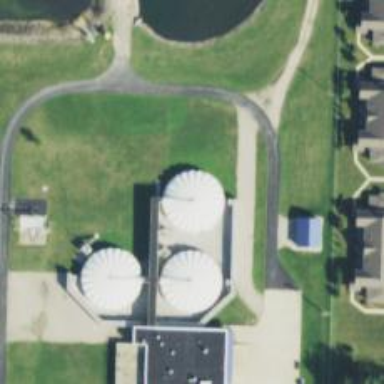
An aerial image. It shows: Storage tank that is man-made.